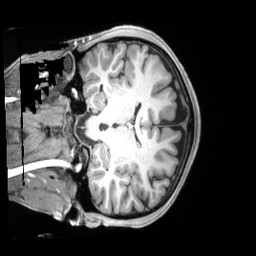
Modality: T1w
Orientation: coronal
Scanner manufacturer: siemens
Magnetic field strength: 3 T
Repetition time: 2.5 s
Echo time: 0.00218 s